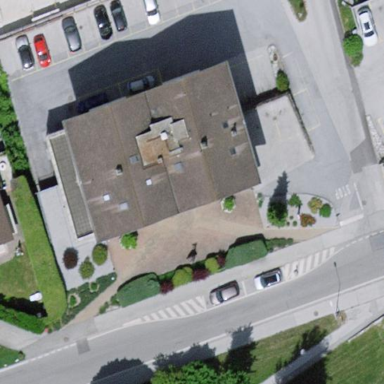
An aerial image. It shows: Bank building.